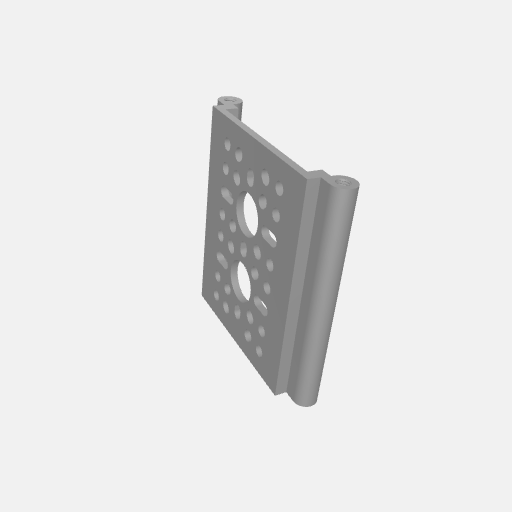
Part: RailChannel2H